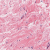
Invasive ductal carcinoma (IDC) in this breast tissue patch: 0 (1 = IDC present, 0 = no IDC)